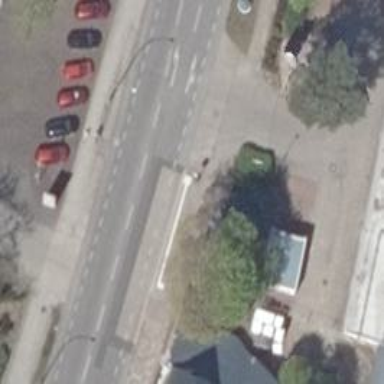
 featuring both sidewalks and cycle lane."